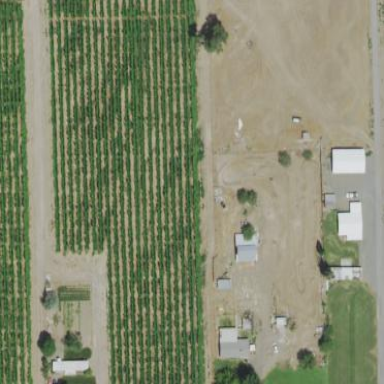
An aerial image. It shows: Orchard.